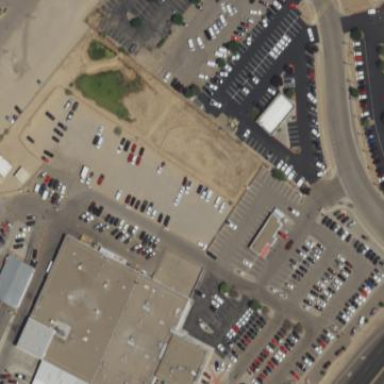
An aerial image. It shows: Building that houses car shop.